Question: I'm using eclipse and would like to use the Google Play Services SDK in one of my projects. However, when I look at the Android SDK Manager, I can't seem to find it. See below.

Any ideas what might be happening?
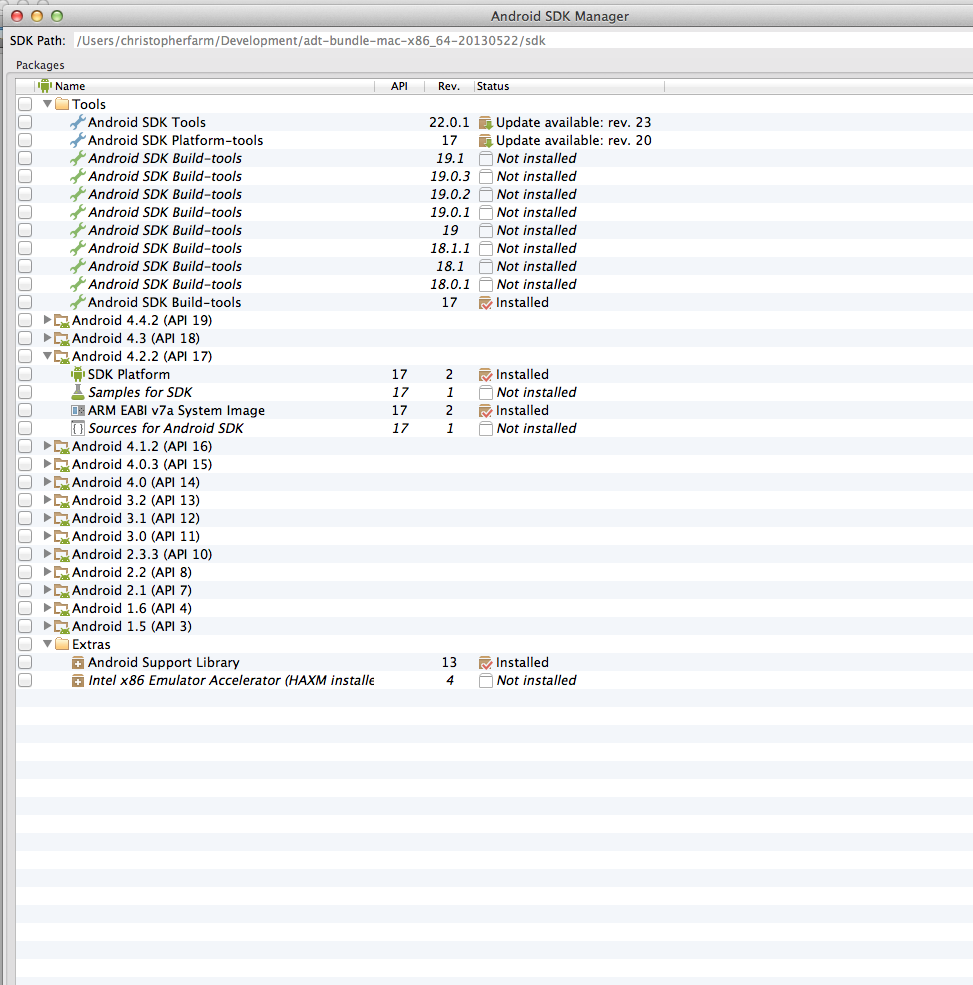
Answer: I reinstalled everything and this seemed to fix itself.